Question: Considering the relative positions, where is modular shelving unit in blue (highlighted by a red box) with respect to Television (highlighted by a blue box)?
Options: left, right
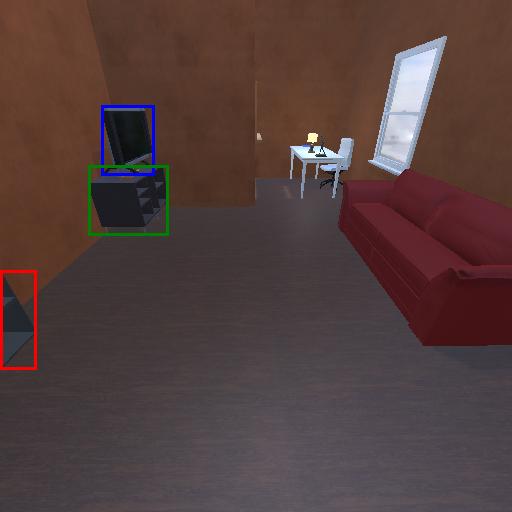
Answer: left